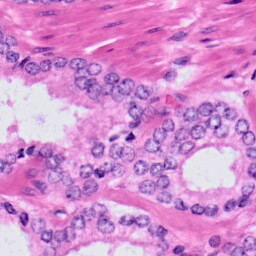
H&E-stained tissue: Prostate